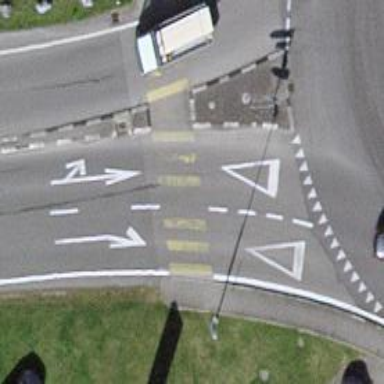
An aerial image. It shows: Uncontrolled zebra crossing on the road.